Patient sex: M
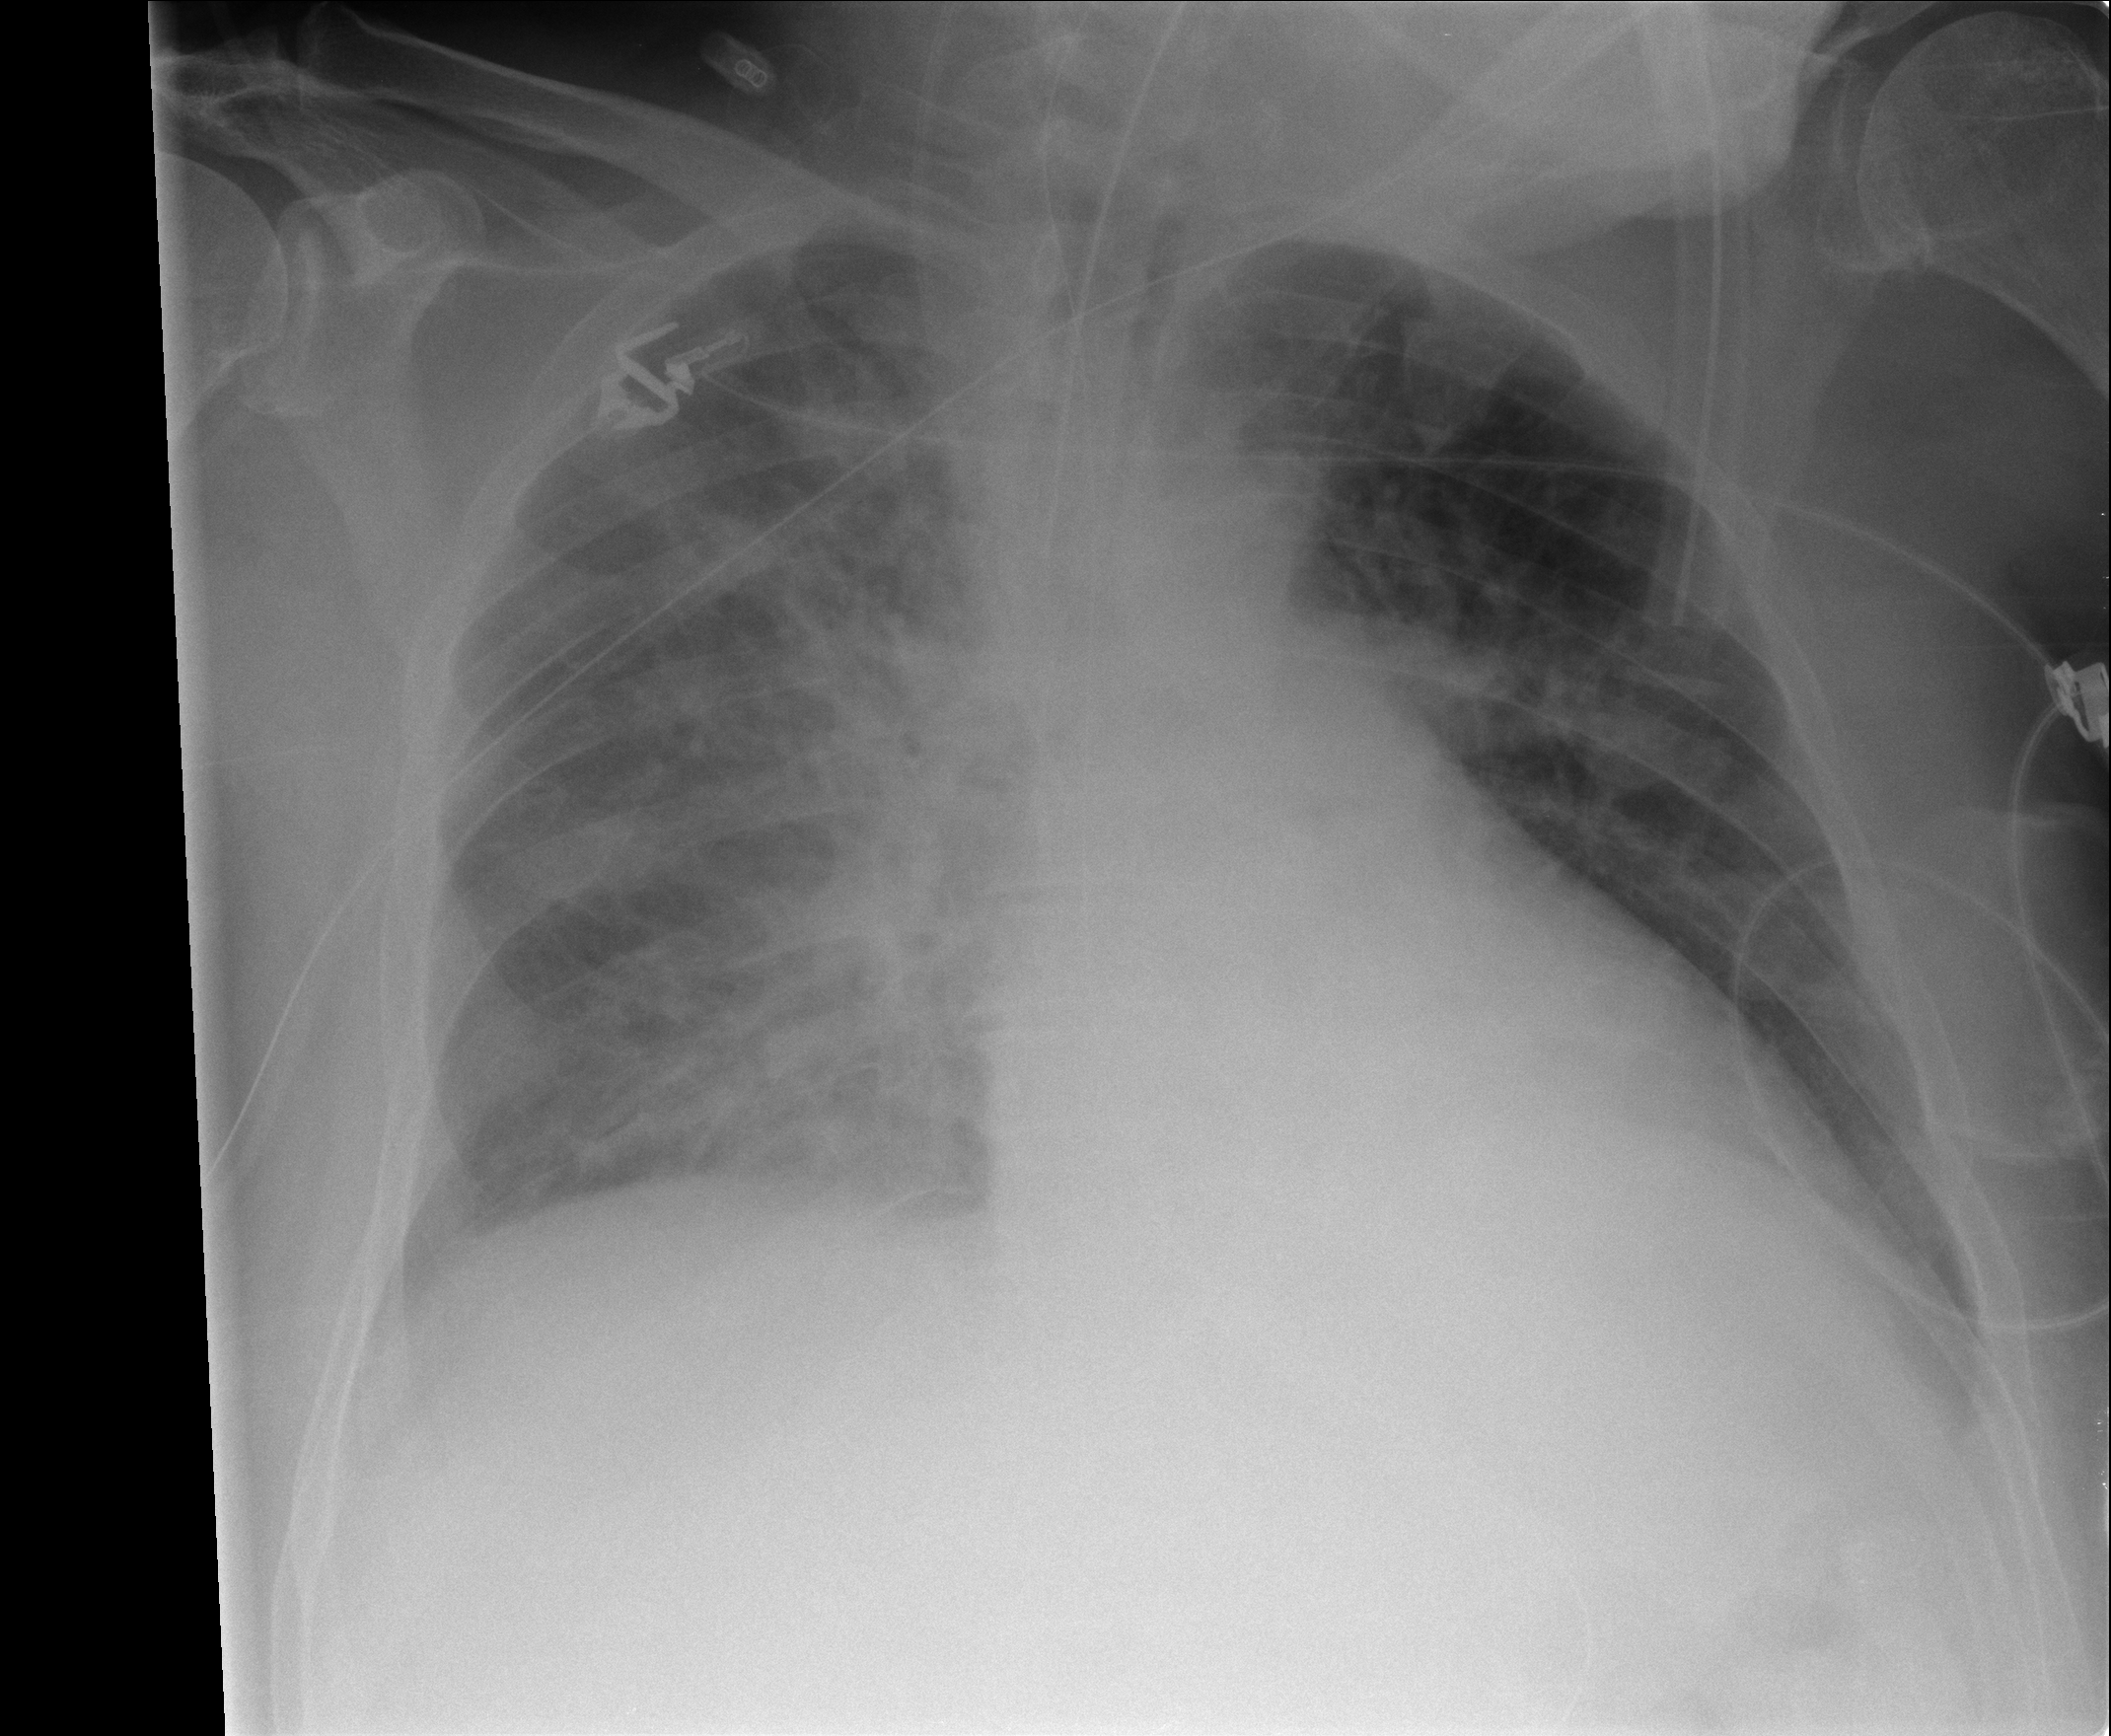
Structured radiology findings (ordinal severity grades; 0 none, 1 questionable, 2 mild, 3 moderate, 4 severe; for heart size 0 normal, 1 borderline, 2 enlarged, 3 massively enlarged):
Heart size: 2
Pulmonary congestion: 1
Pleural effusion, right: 1
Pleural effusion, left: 0
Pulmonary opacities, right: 3
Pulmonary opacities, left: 2
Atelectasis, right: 2
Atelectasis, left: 2